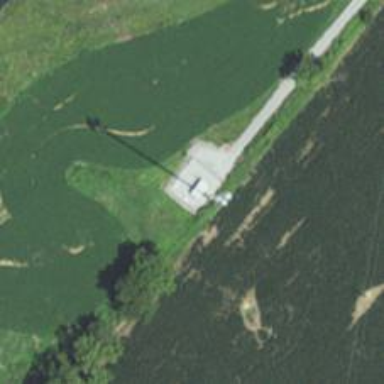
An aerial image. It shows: Communication mast tower.